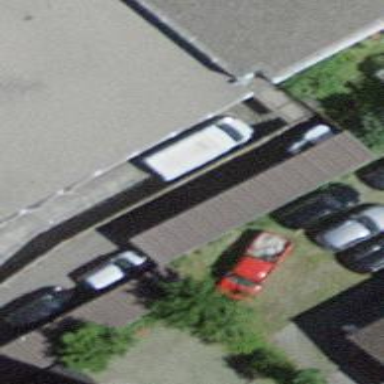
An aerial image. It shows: View of roof of building.